Question: I have a little problem with the TYPO3 extension News System and Real URL.
Its not showing the urls like
'''
http://codem.dk/blog/artikel/usunde_energidrikke
'''
but showing it like
'''
http://codem.dk/blog/artikel/?tx_news_pi1[news]=5&cHash=5370a02c0dc7e653fede425de7ac9187
'''
I have added the plugin code in my realurl file, so i don't know what's wrong, and all other links which are not linking to a news are working fine.
In the Extension Manager for Real Url I have this path to the configuration file:
'typo3conf/realurl.php'
Can someone see, what's wrong here?
Im running TYPO3 v. 6.1 with FLUID/EXTBASE.
The 'realurl.php' file looks like this:
'''
<?php
$TYPO3_CONF_VARS['FE']['addRootLineFields'].= ',tx_realurl_pathsegment';
$TYPO3_CONF_VARS['EXTCONF']['realurl']['_DEFAULT'] = array(
'pagePath' => array(
'type' => 'user',
'userFunc' => 'EXT:realurl/class.tx_realurl_advanced.php:&tx_realurl_advanced->main',
'spaceCharacter' => '-',
'languageGetVar' => 'L',
'expireDays' => '3',
'rootpage_id' => 1,
'firstHitPathCache'=>1
),
'init' => array(
'enableCHashCache' => TRUE,
'enableCHashCache' => 1,
'respectSimulateStaticURLs' => 0,
'enableUrlDecodeCache' => 1,
'enableUrlEncodeCache' => 1
),
'preVars' => array(
array(
'GETvar' => 'L',
'valueMap' => array(
'en' => '1',
),
'noMatch' => 'bypass',
),
array(
'GETvar' => 'no_cache',
'valueMap' => array(
'nc' => 1,
),
'noMatch' => 'bypass',
),
),
'fixedPostVars' => array(
'newsDetailConfiguration' => array(
array(
'GETvar' => 'tx_news_pi1[news]',
'lookUpTable' => array(
'table' => 'tx_news_domain_model_news',
'id_field' => 'uid',
'alias_field' => 'title',
'addWhereClause' => ' AND NOT deleted',
'useUniqueCache' => 1,
'useUniqueCache_conf' => array(
'strtolower' => 1,
'spaceCharacter' => '-'
),
'languageGetVar' => 'L',
'languageExceptionUids' => '',
'languageField' => 'sys_language_uid',
'transOrigPointerField' => 'l10n_parent',
'autoUpdate' => 1,
'expireDays' => 180,
)
)
),
'newsCategoryConfiguration' => array(
array(
'GETvar' => 'tx_news_pi1[overwriteDemand][categories]',
'lookUpTable' => array(
'table' => 'tx_news_domain_model_category',
'id_field' => 'uid',
'alias_field' => 'title',
'addWhereClause' => ' AND NOT deleted',
'useUniqueCache' => 1,
'useUniqueCache_conf' => array(
'strtolower' => 1,
'spaceCharacter' => '-'
)
)
)
),
'newsTagConfiguration' => array(
array(
'GETvar' => 'tx_news_pi1[overwriteDemand][tags]',
'lookUpTable' => array(
'table' => 'tx_news_domain_model_tag',
'id_field' => 'uid',
'alias_field' => 'title',
'addWhereClause' => ' AND NOT deleted',
'useUniqueCache' => 1,
'useUniqueCache_conf' => array(
'strtolower' => 1,
'spaceCharacter' => '-'
)
)
)
),
'52' => 'newsDetailConfiguration',
'701' => 'newsDetailConfiguration', // For additional detail pages, add their uid as well
'71' => 'newsTagConfiguration',
'72' => 'newsCategoryConfiguration',
),
'postVarSets' => array(
'_DEFAULT' => array(
'controller' => array(
array(
'GETvar' => 'tx_news_pi1[action]',
'noMatch' => 'bypass'
),
array(
'GETvar' => 'tx_news_pi1[controller]',
'noMatch' => 'bypass'
)
),
'dateFilter' => array(
array(
'GETvar' => 'tx_news_pi1[overwriteDemand][year]',
),
array(
'GETvar' => 'tx_news_pi1[overwriteDemand][month]',
),
),
'page' => array(
array(
'GETvar' => 'tx_news_pi1[@widget_0][currentPage]',
),
),
),
),
);
?>
'''
(Real URL Setup in Extension-manager)

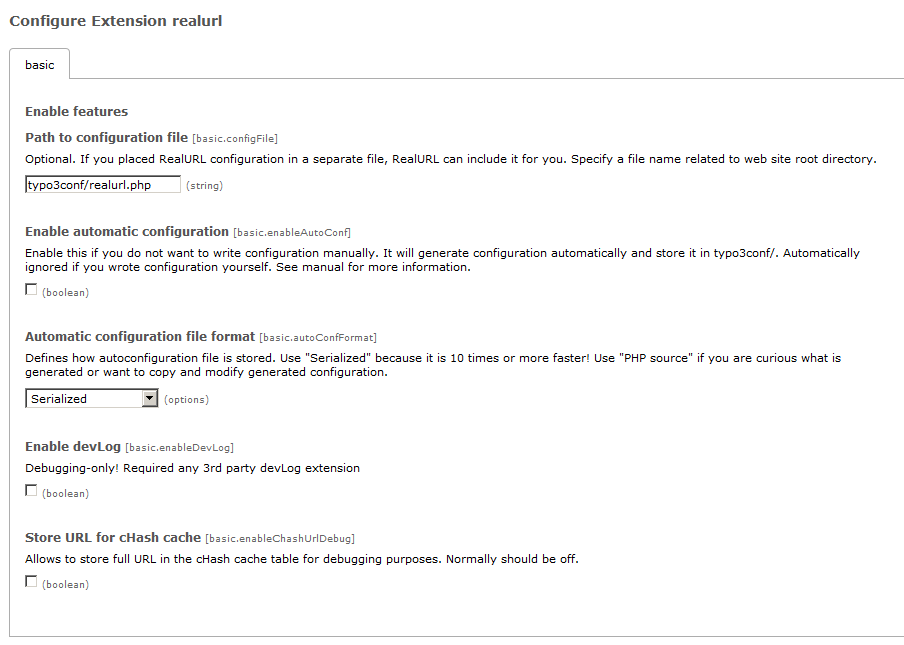
Answer: I believe you have to edit the file in order to have real urls. Can you edit the file and add this code and tell me the results?
'''
$TYPO3_CONF_VARS['EXTCONF']['realurl']['_DEFAULT']['postVarSets']['_DEFAULT']['action'] = array(
array(
'GETvar' => 'tx_news_pi1[controller]',
),
array(
'GETvar' => 'tx_news_pi1[action]',
),
);
$TYPO3_CONF_VARS['EXTCONF']['realurl']['_DEFAULT']['postVarSets']['_DEFAULT']['news'] = array(
array(
'GETvar' => 'tx_news_pi1[news]',
'lookUpTable' => array(
'table' => 'tx_news_domain_model_news',
'id_field' => 'title',
'alias_field' => 'name',
'addWhereClause' => 'AND NOT deleted',
'useUniqueCache' => 1,
'useUniqueCache_conf' => array(
'strtolower' => 1,
'spaceCharacter' => '-',
),
'enable404forInvalidAlias' => '1',
),
)
);
'''
The file is located in 'root_folder/typo3conf/ext/news'.
: Remember to clear cache right after you change and save the file.